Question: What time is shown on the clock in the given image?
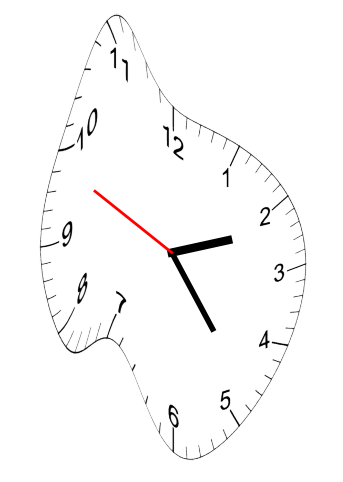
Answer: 02:23:49